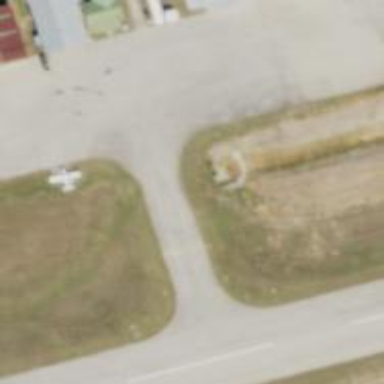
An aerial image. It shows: Image of taxiway at airport.